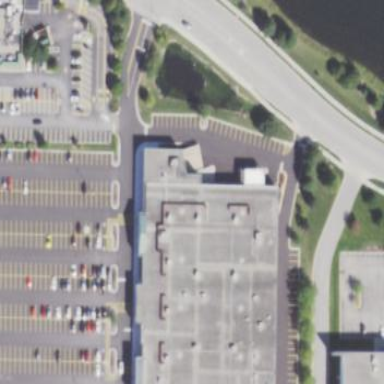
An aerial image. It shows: Retail building.